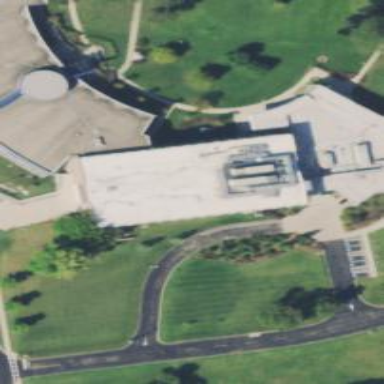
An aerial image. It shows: College building.